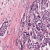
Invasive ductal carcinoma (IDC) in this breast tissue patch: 1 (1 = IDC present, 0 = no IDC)